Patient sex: M
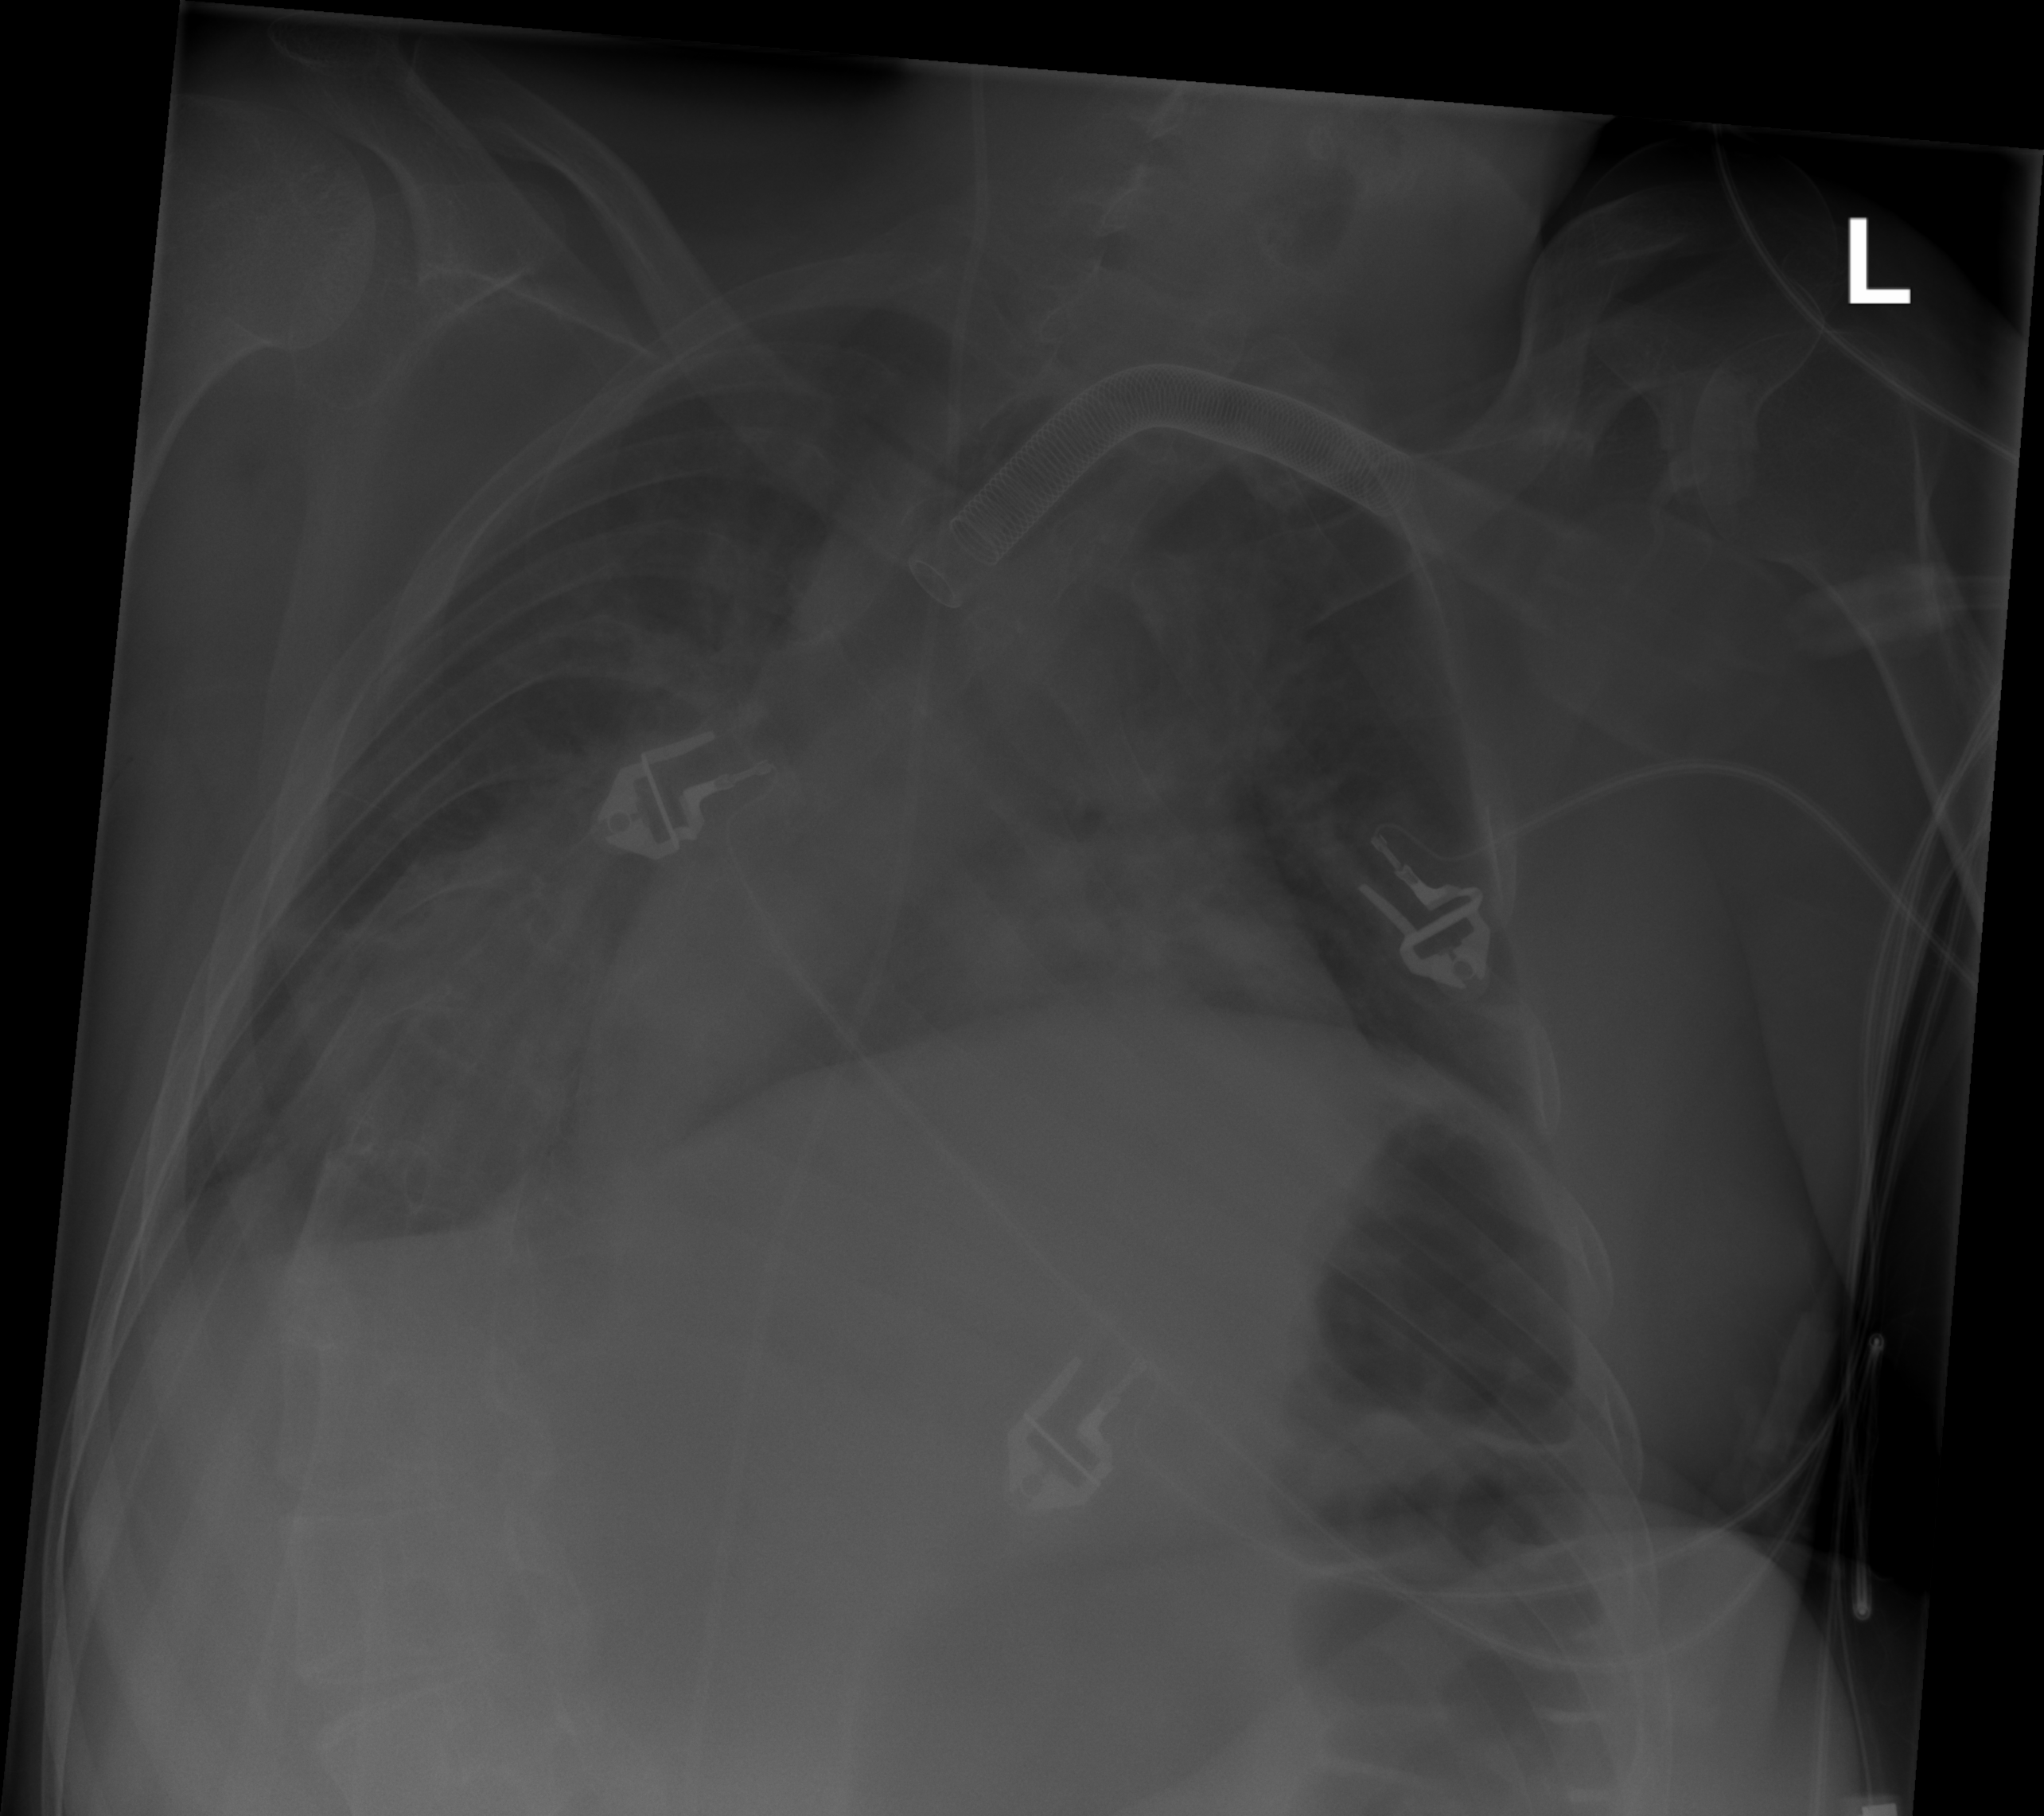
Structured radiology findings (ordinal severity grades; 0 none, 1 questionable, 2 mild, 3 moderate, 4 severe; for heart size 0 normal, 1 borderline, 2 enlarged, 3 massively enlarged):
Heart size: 0
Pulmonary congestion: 0
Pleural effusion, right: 1
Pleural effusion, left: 0
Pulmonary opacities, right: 1
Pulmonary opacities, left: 0
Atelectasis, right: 1
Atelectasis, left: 0